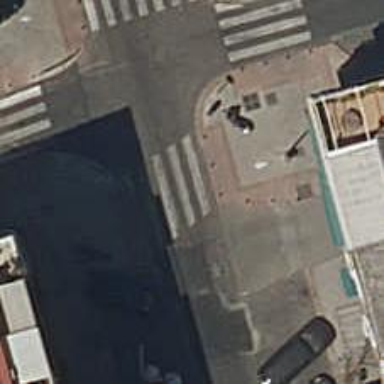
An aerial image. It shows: Zebra crossing on the road.